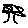
Label: tree